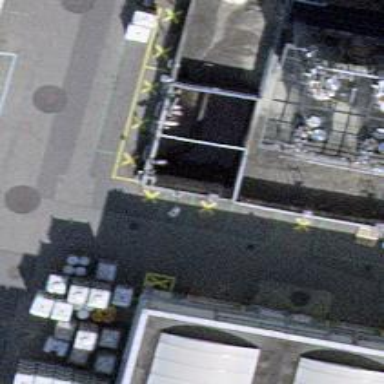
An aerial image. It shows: Wall barrier.